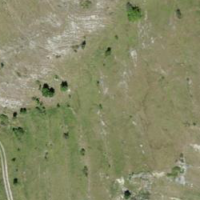
EUNIS habitat code: 24
Species observed at this site:
Lactuca perennis